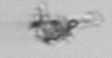
Label: detritus